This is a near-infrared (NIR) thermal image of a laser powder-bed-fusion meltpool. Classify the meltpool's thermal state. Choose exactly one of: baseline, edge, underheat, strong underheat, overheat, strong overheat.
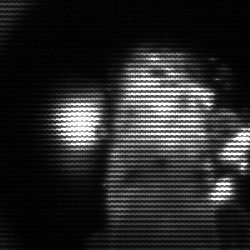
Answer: strong underheat